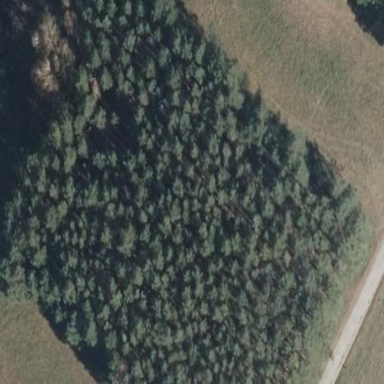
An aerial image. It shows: Forest with mixed types of leaves.